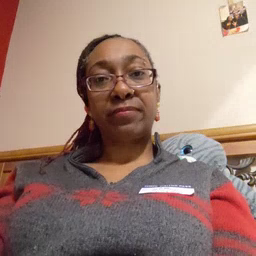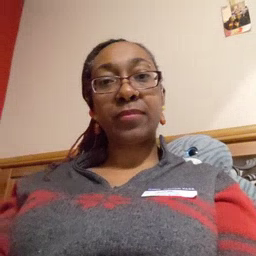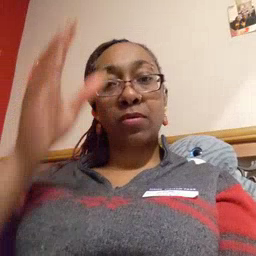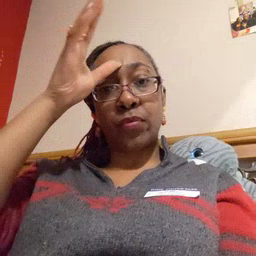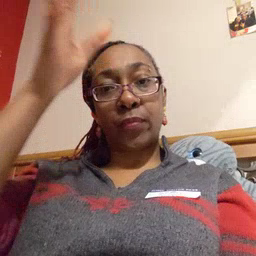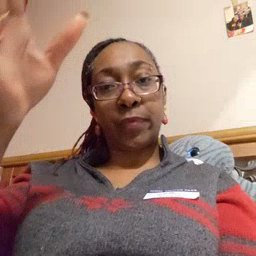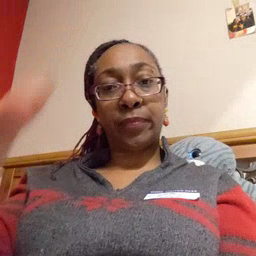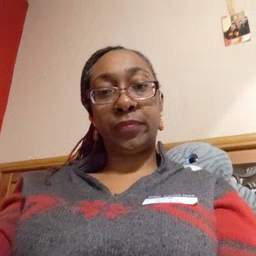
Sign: grandpa